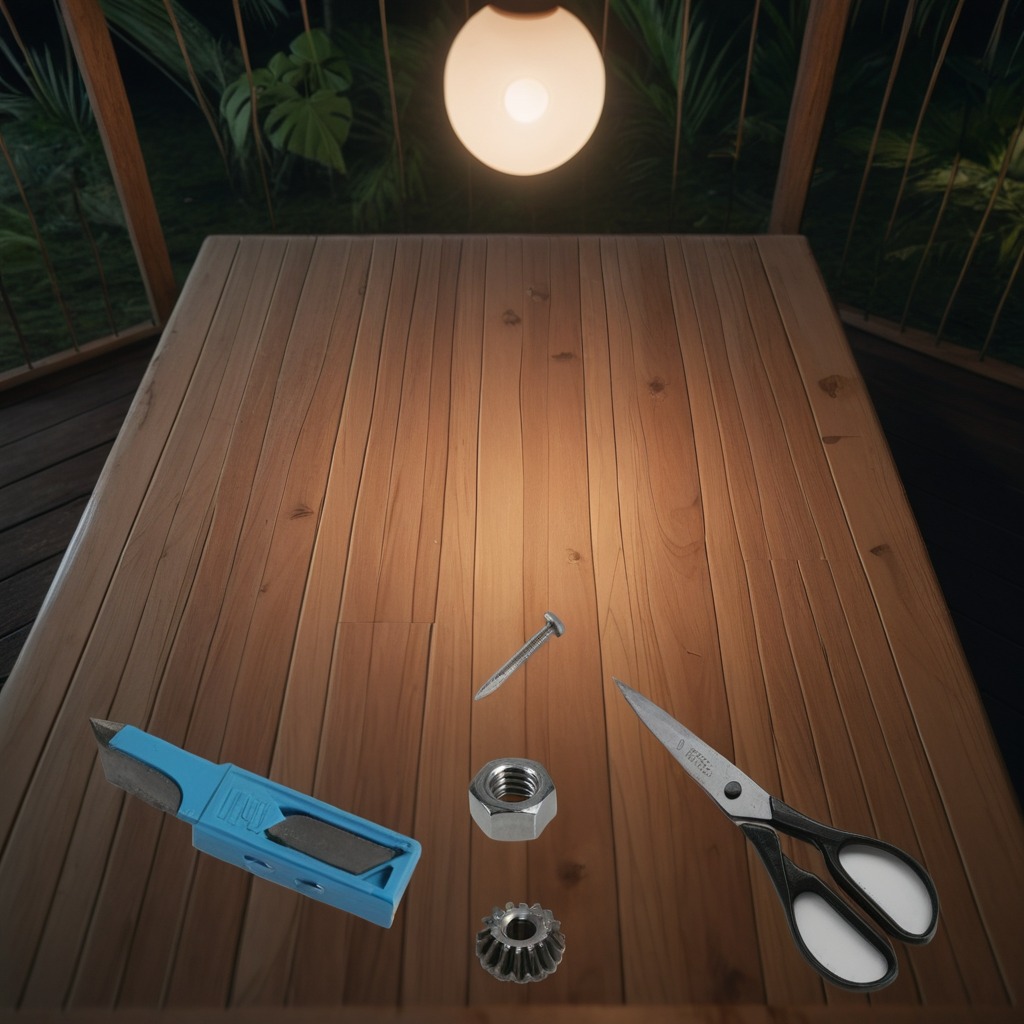
A steel gear with teeth, a utility knife, an iron nail, a pair of scissors, and a metal nut are lying on the wooden table.